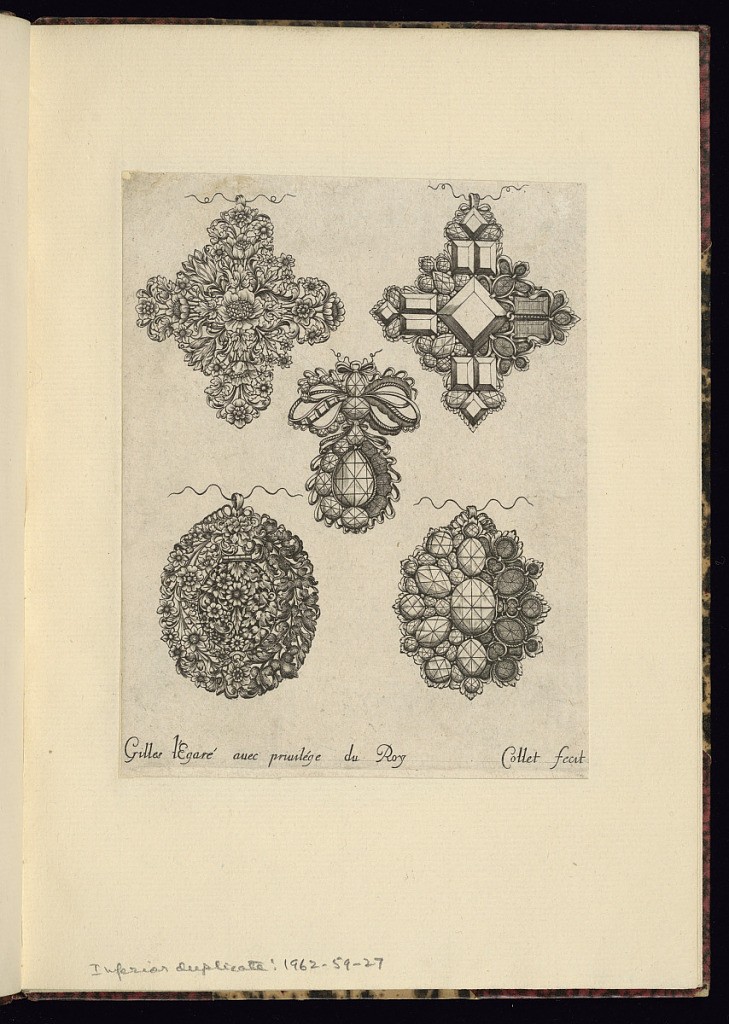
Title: Designs for Pendants
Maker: Gilles Légaré, French, 1617 – after 1685
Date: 1663
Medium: Engraving on paper
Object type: Print
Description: Five designs for pendants featuring gems and floral ornament. The plate is signed and numbered.